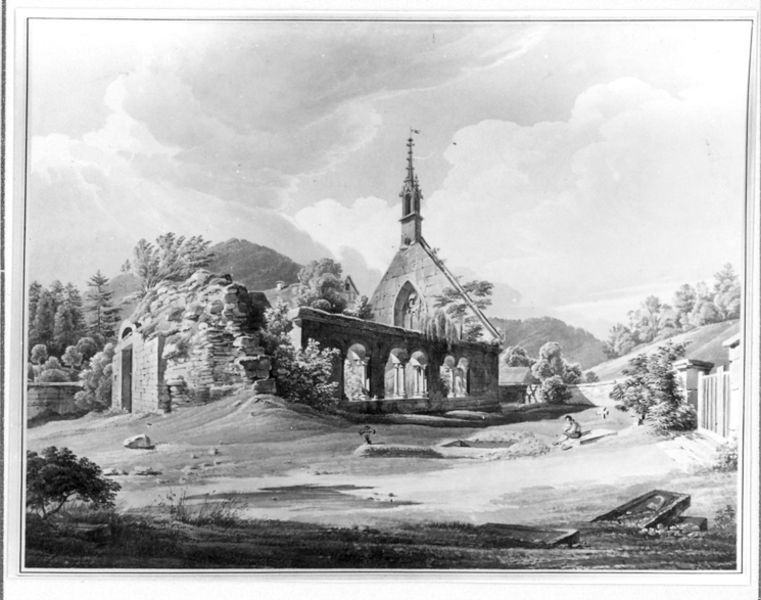
Titel: Das "Paradies" des Klosters Herrenalb
Künstler: Carl Ludwig Frommel
Standort: Karlsruhe
Institution: Staatliche Kunsthalle Karlsruhe
Schlagwörter: baum, berg, dunkel, felsen, gemälde, himmel, laub, mann, schatten, vogel, weiß, wolken, aquarell, bäume, kirchturm, landschaft, menschen, sitzen, äste, fenster, grau, licht, pfeiler, schwarz, skizze, säulen, tür, zeichnung, dach, gebäude, gras, haus, weg, wiese, wolke, zaun, malerei, architektur, mensch, rahmen, spitze, stein, steine, trauer, ast, bach, einsamkeit, hügel, natur, strauch, wind, busch, büsche, kirche, sonne, sträucher, figur, sitzend, klassizismus, blatt, england, gotik, wald, turm, garten, bogen, fahne, berge, fels, gebirge, verlassen, mauer, grafik, graphik, hof, idylle, rast, rand, rundbogen, romantik, sturm, trümmer, sitzt, aqarell, tor, bögen, eingang, zugang, arkade, ruine, vergänglichkeit, antike, kloster, kreuz, türmchen, idyll, mauerwerk, wälder, druck, druckgraphik, schwarzweiss, radierung, stich, lithografie, friedhof, ruinen, doppelsäulen, mittelschiff, kreuze, sarg, verschwommen, gotisch, spitzbogen, grab, mauern, gräber, rundbögen, romanik, kapelle, wetterfahne, arkadien, varnitas, reproduktion, hirte, gezeichnet, bau, weise, gedruckt, verfallen, fesnter, lirche, kreuzgang, maßwerk, wegweiser, freidhof, romanisch, baume, gartentor, grabstein, grabsteine, gespenster, zwillingssäulen, grabplatte, fehlen, runie, erg, kirchenruine, fahen, zugewachsen, schlechtes foto, doppelpfeiler, kirchenwand, einturmfassade, böge, 1900, #turm, meinsch, zwillingssäule, zeichnung gezeichnet dunkel, gemäldereproduktion, schlechte aufnahme, spukgeschichten, friehof, kuprferstich, zür, ruine turm landschaft, grabstei